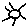
Label: sun